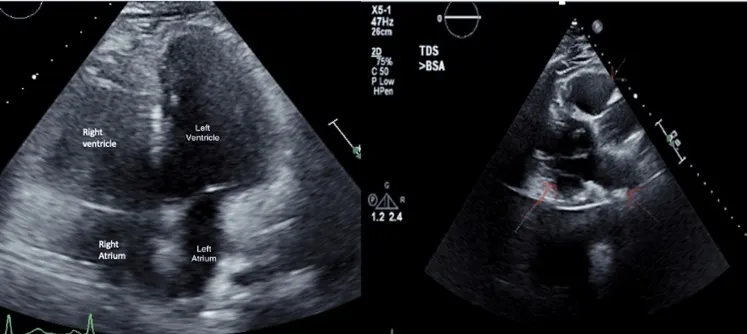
Transthoracic echocardiogram. Mild concentric left ventricular hypertrophy with ejection fraction of 55-60%, mildly dilated left atrium, and right ventricle (labeled chambers in image A and red arrows in image B).
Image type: radiology (ultrasound)